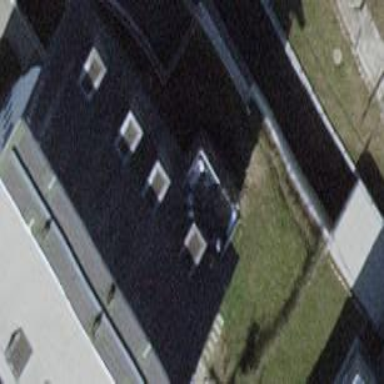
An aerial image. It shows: Apartment building with double saltbox roof shape.